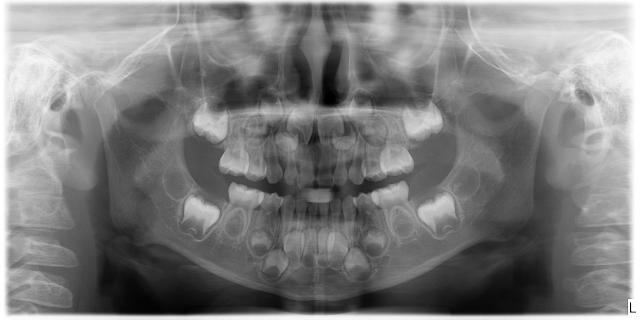
child